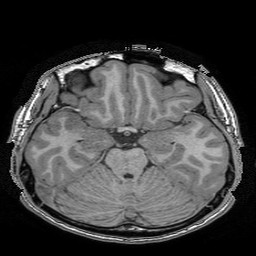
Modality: T1w
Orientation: axial
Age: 20
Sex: male
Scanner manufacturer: philips
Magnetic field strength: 1.5 T
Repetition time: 6.647 s
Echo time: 2.996 s